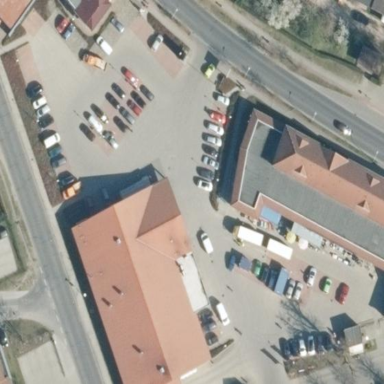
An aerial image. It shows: Parking area with surface.